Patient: sex M, age 57
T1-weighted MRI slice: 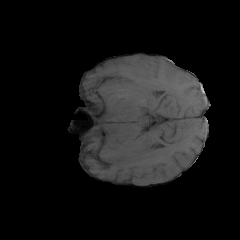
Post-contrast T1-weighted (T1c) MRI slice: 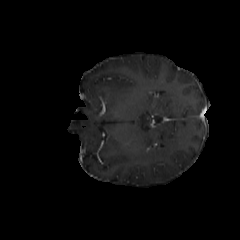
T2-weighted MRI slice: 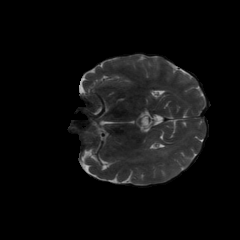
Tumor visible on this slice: yes
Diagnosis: Glioblastoma, IDH-wildtype
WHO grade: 4